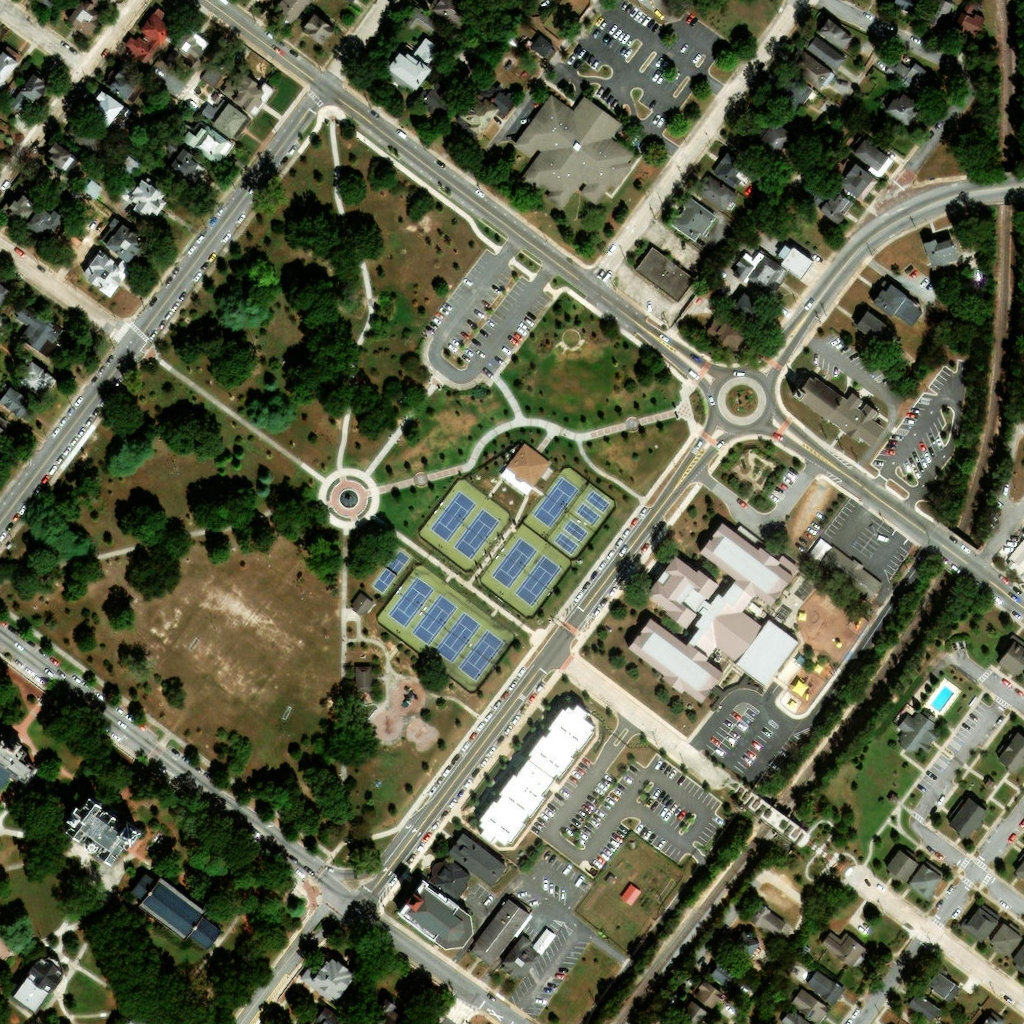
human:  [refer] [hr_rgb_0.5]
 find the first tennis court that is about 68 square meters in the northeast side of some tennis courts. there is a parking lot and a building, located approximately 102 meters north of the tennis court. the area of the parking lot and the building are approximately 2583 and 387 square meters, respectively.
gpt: <box>[[57, 48, 59, 50, 0]]</box>